Question: I am trying to get this working but somehow its not working in mobile. when i use chrome tool to overrides the screen size, it works fine. i am not sure what i am doing wrong. please help
'''
@media screen and (min-device-width : 320px) and (max-device-width : 480px) {
.container .backgroundImage { display: none; }
}
'''

There is a background image when viewed in browser. s i would like to remove that image when viewed in mobile BUT its not working somehow.. please help
=============
# TESTING ON IPhone 3G, 4, 5, Android Galaxy Nexus
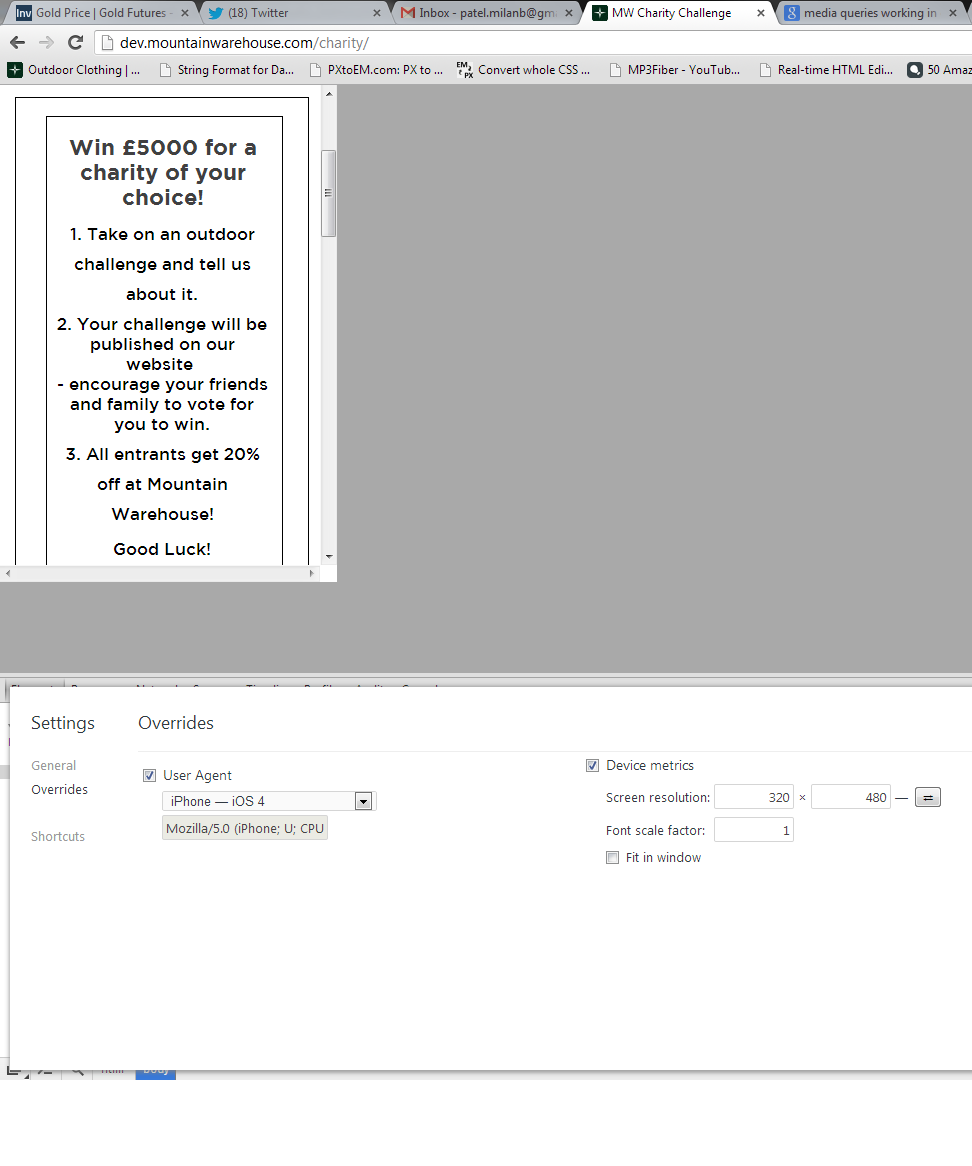
Answer: @Andy is right, double check your 'device-widths', or you could always just use 'min-width' so you don't have to know every device width.
Regardless make sure you have a 'viewport' tag, like '<meta name="viewport" content="width=device-width,initial-scale=1.0">'.